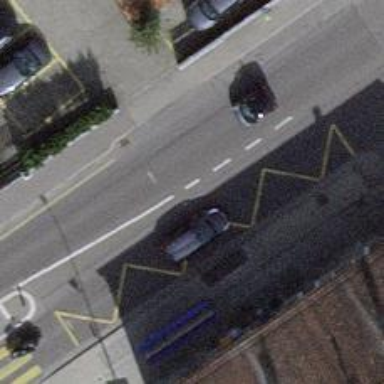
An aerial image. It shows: Bus stop equipped with public transport stop position.